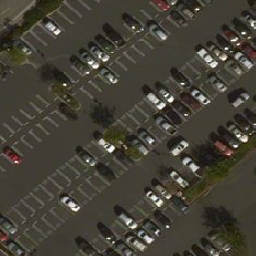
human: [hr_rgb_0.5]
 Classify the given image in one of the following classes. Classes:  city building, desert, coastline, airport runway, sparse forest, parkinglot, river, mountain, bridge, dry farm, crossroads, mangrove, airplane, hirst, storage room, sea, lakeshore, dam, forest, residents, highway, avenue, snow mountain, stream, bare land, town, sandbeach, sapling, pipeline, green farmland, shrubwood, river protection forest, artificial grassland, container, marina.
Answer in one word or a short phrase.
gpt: parkinglot